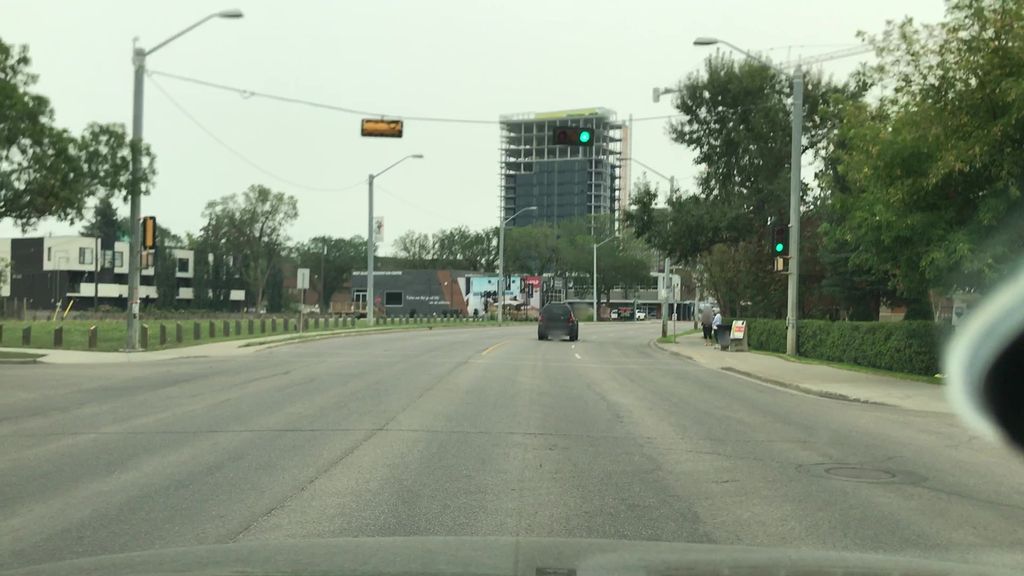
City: edmonton